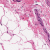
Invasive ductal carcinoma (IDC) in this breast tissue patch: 0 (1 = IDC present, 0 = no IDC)